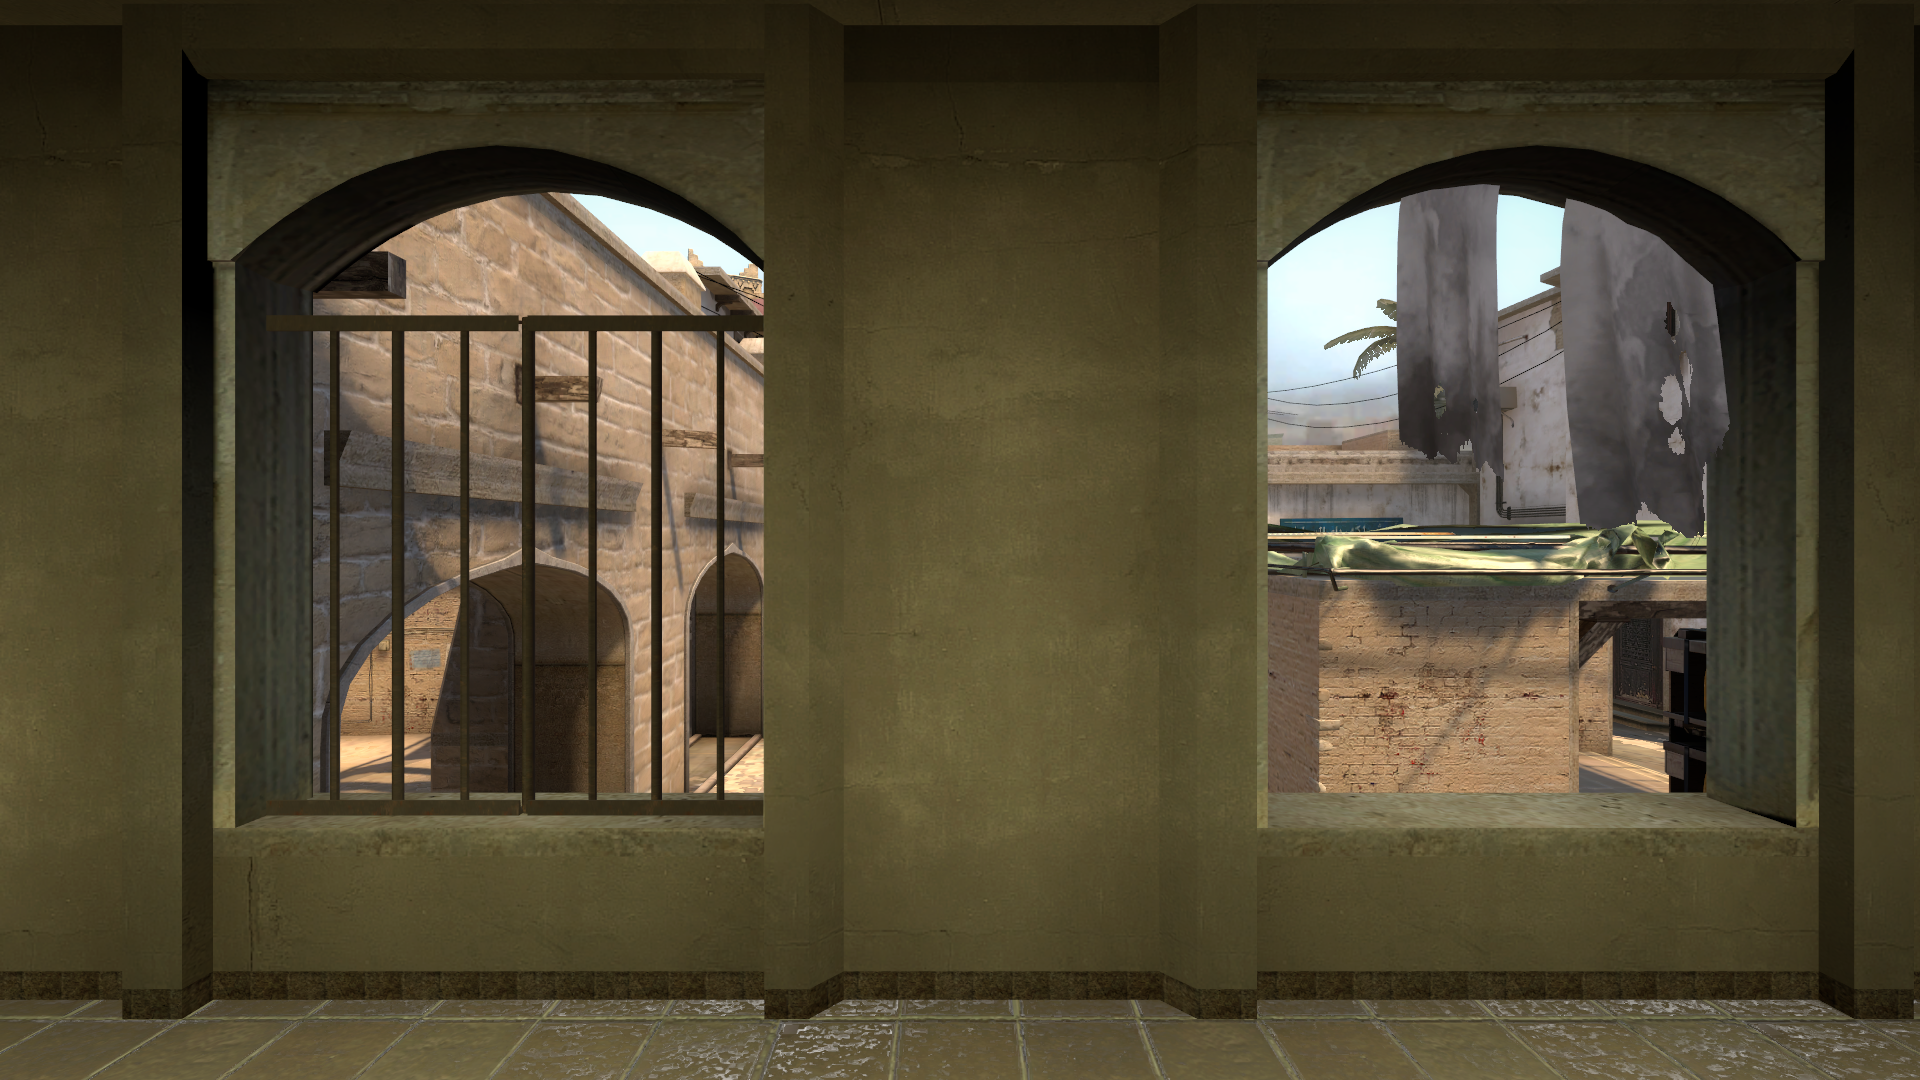
Map: de_mirage